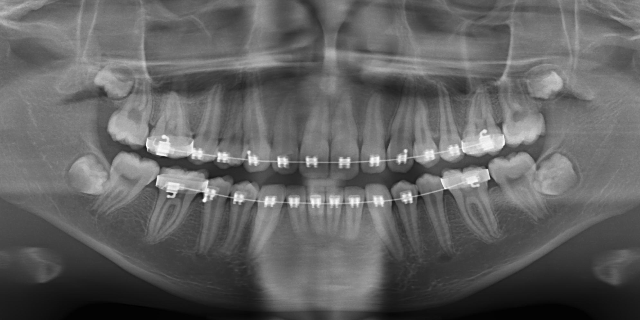
adult